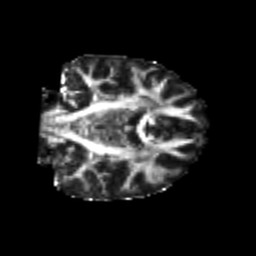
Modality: FA
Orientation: coronal
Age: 21
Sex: female
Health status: healthy
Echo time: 0.074 s